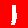
Digit: 1